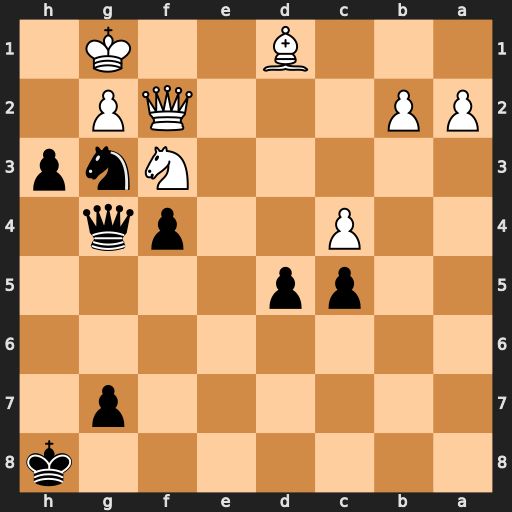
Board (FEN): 7k/6p1/8/2pp4/2P2pq1/5Nnp/PP3QP1/3B2K1
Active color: b
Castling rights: -
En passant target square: -
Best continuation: h2+ Nxh2 Qxd1+ Nf1 d4